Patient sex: M
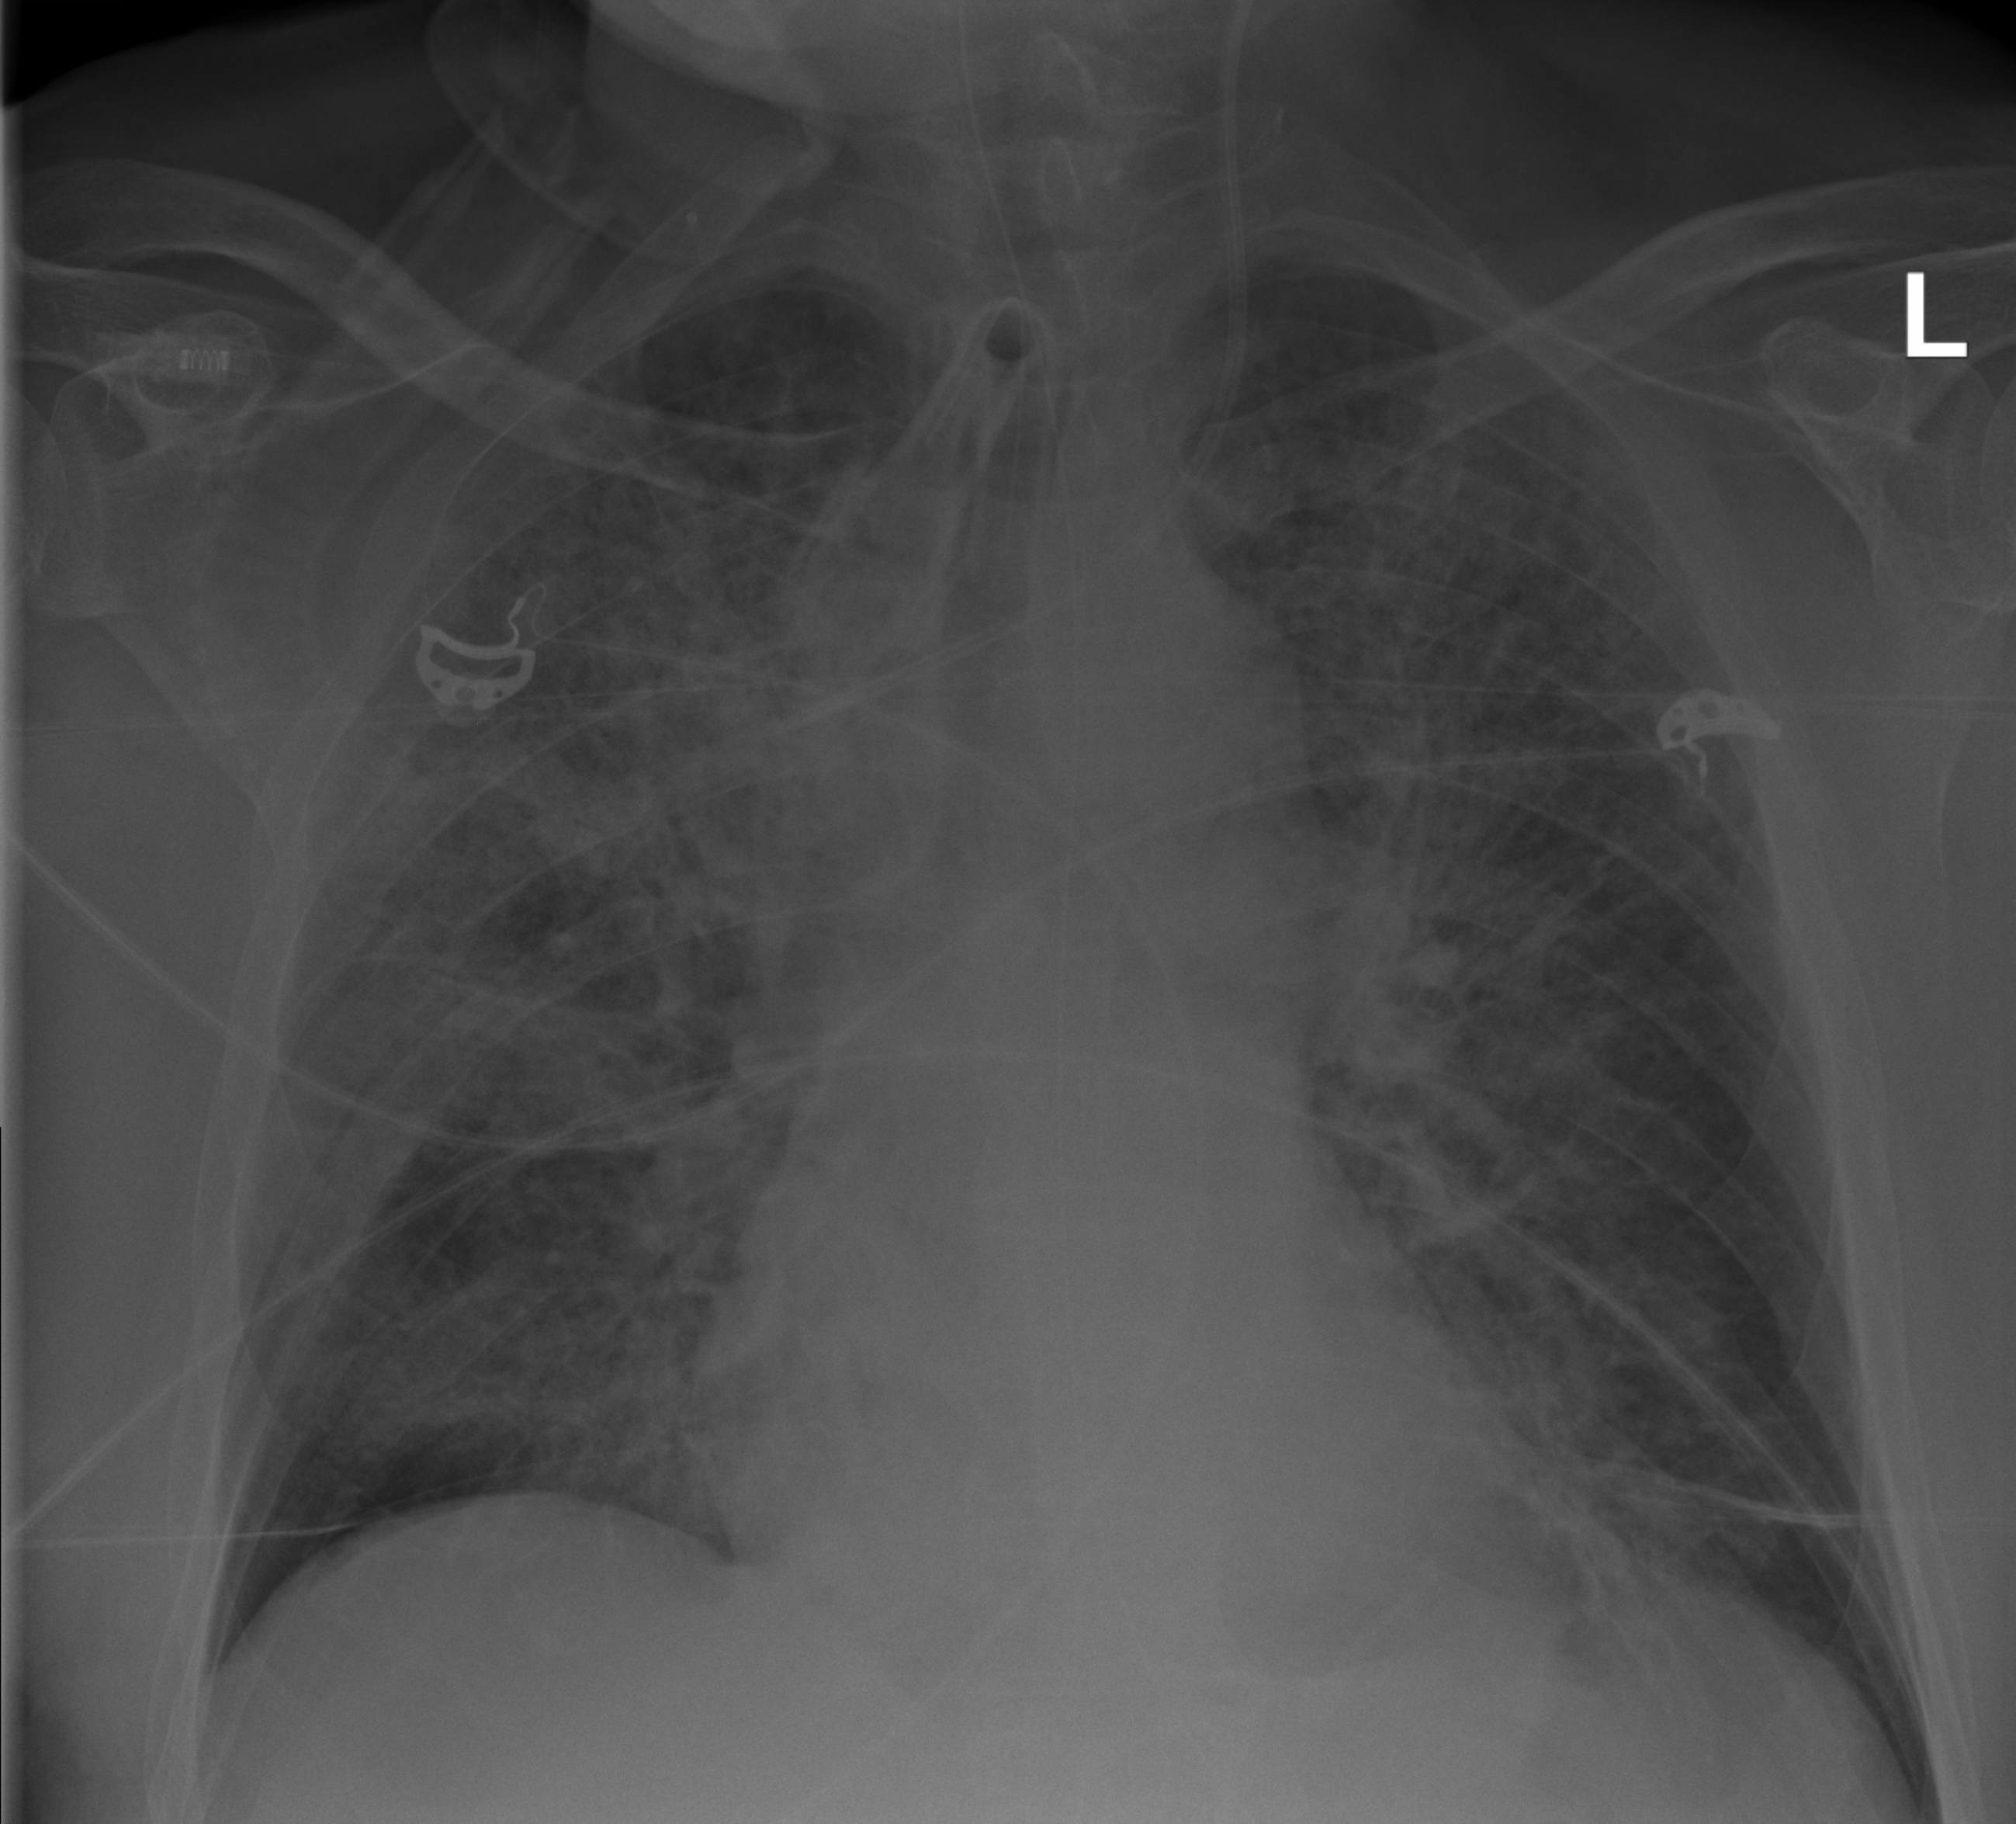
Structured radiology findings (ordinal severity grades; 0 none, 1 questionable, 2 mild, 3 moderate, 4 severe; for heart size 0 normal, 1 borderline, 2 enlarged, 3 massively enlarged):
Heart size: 0
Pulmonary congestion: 0
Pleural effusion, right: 0
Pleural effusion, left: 0
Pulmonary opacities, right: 3
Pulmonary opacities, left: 3
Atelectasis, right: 3
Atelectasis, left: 3